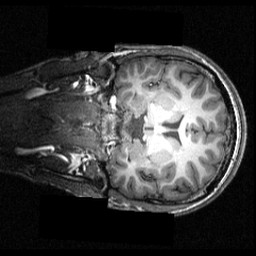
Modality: T1w
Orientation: coronal
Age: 20
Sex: male
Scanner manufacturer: siemens
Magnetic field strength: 3.951 T
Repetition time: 1.5 s
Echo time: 0.00335 s